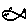
Label: fish